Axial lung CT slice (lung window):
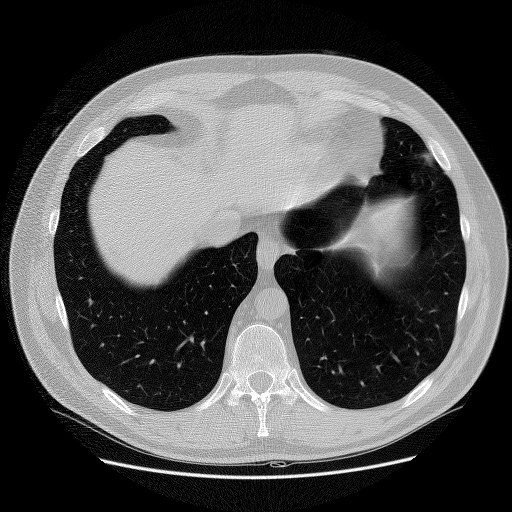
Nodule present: no